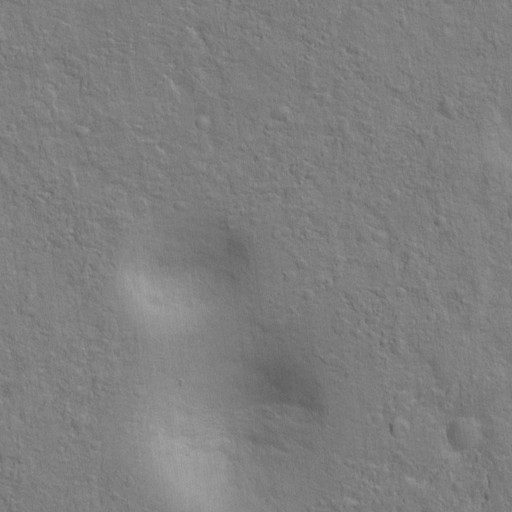
Objects detected: cone, cone